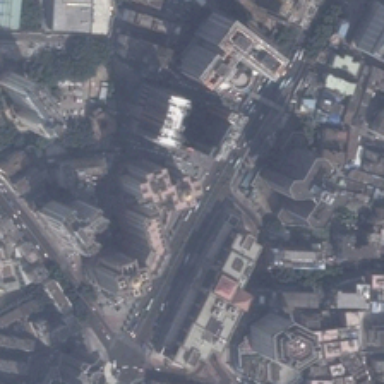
There are many tall buildings .